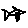
Label: fish